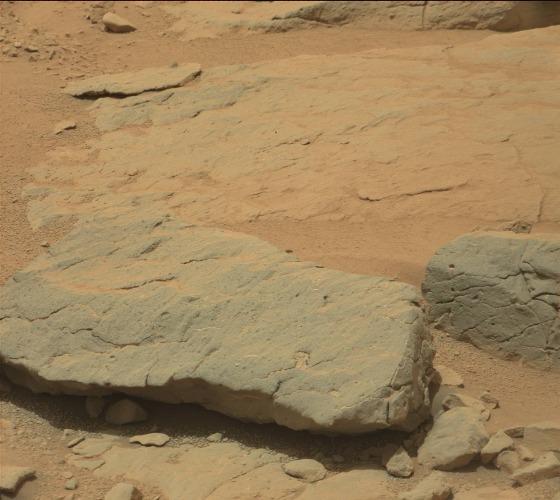
Terrain classes present: Bedrock, Gravel / Sand / Soil, Rock, Shadow